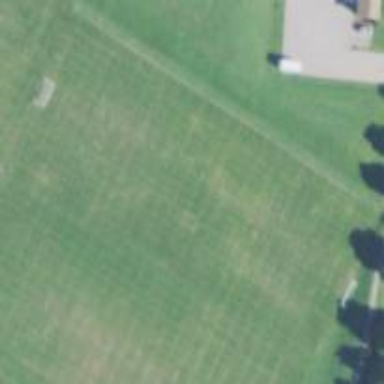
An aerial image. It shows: American football pitch.